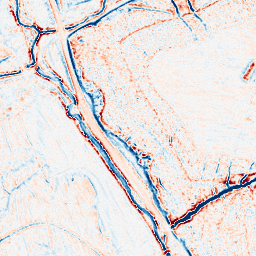
Category: edge_preserving
Decomposition family: bilateral
Decomposition parameters: d: 9
sigma_color: 50
sigma_space: 150
Upsampling method: quadratic
Upsampling parameters: scale: 4
Upsampling scale: 4